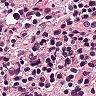
Metastatic tissue present: no